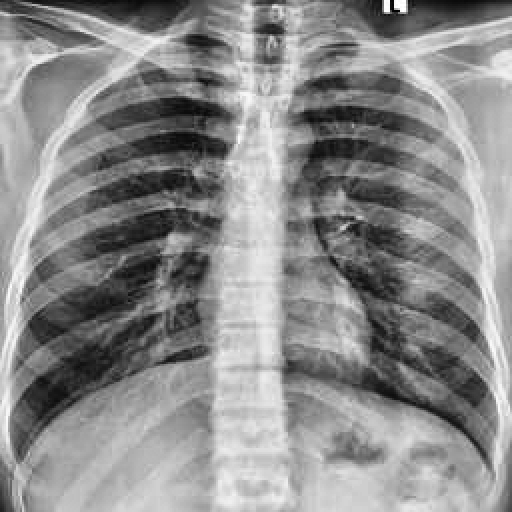
Finding: NORMAL